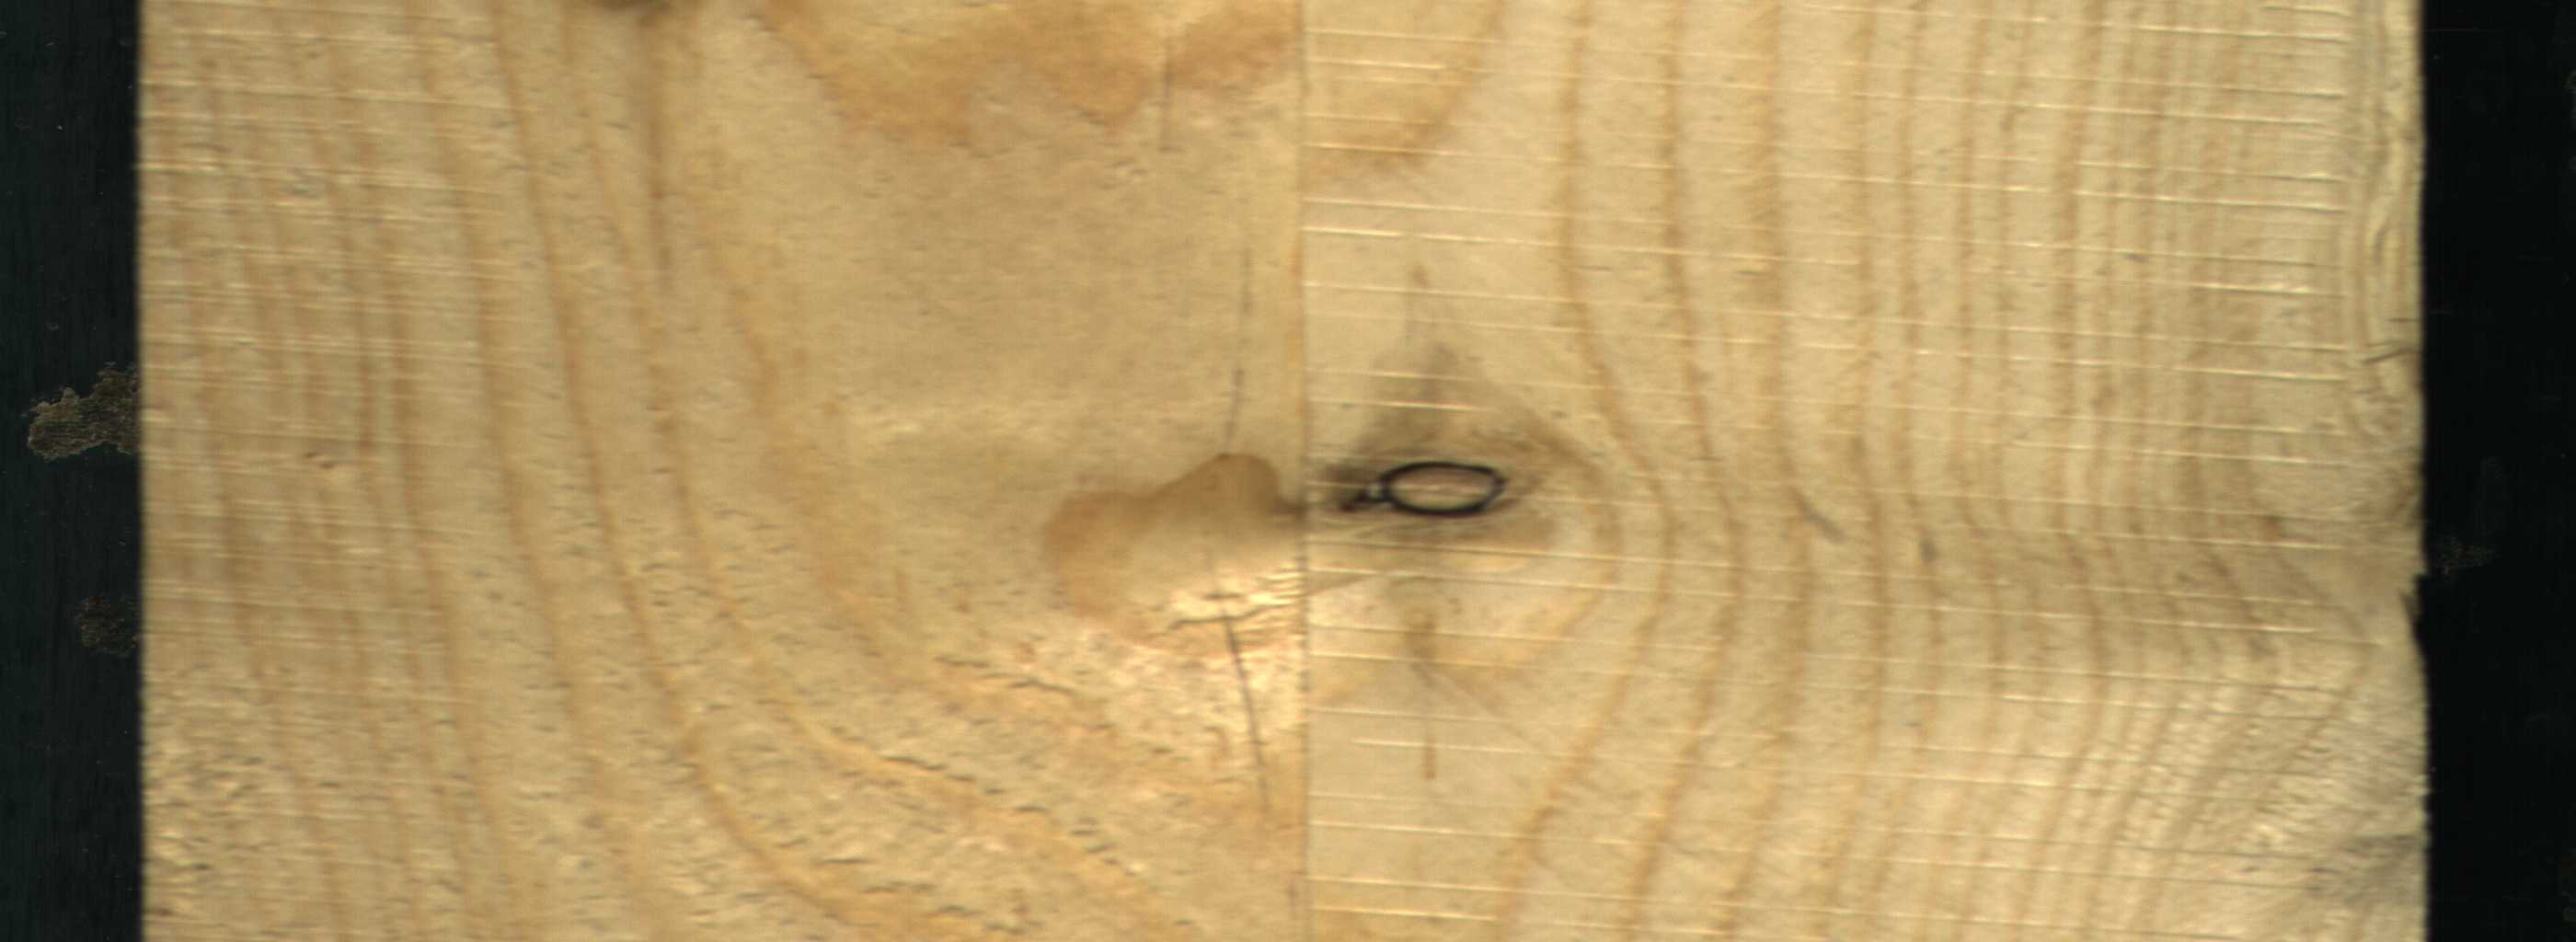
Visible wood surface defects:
Dead_Knot